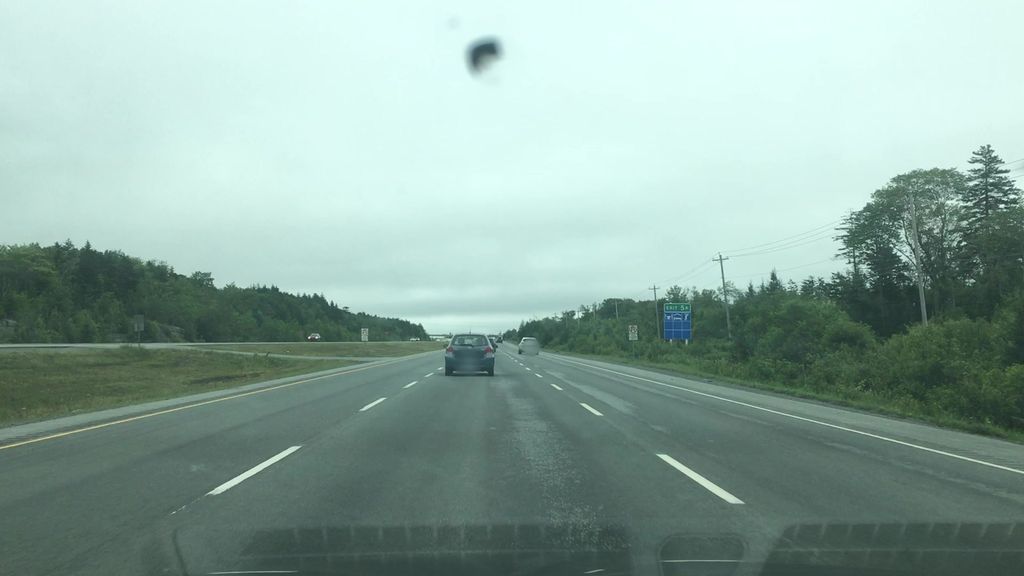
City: halifax